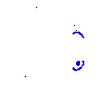
Particle: kaon